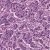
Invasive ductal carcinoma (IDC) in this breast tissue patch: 1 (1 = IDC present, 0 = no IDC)